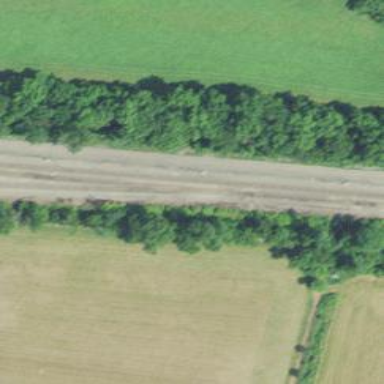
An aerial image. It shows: Railroad crossover.